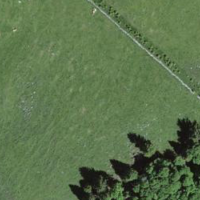
EUNIS habitat code: 24
Species observed at this site:
Stellaria graminea